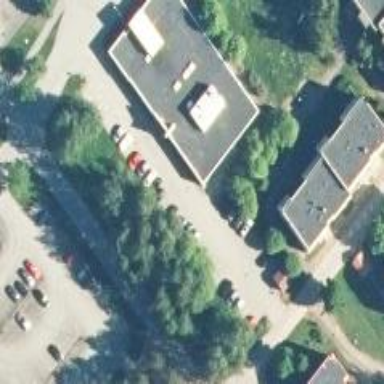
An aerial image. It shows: Hospital building with healthcare amenities.